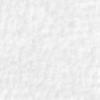
Label: no_change